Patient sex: M
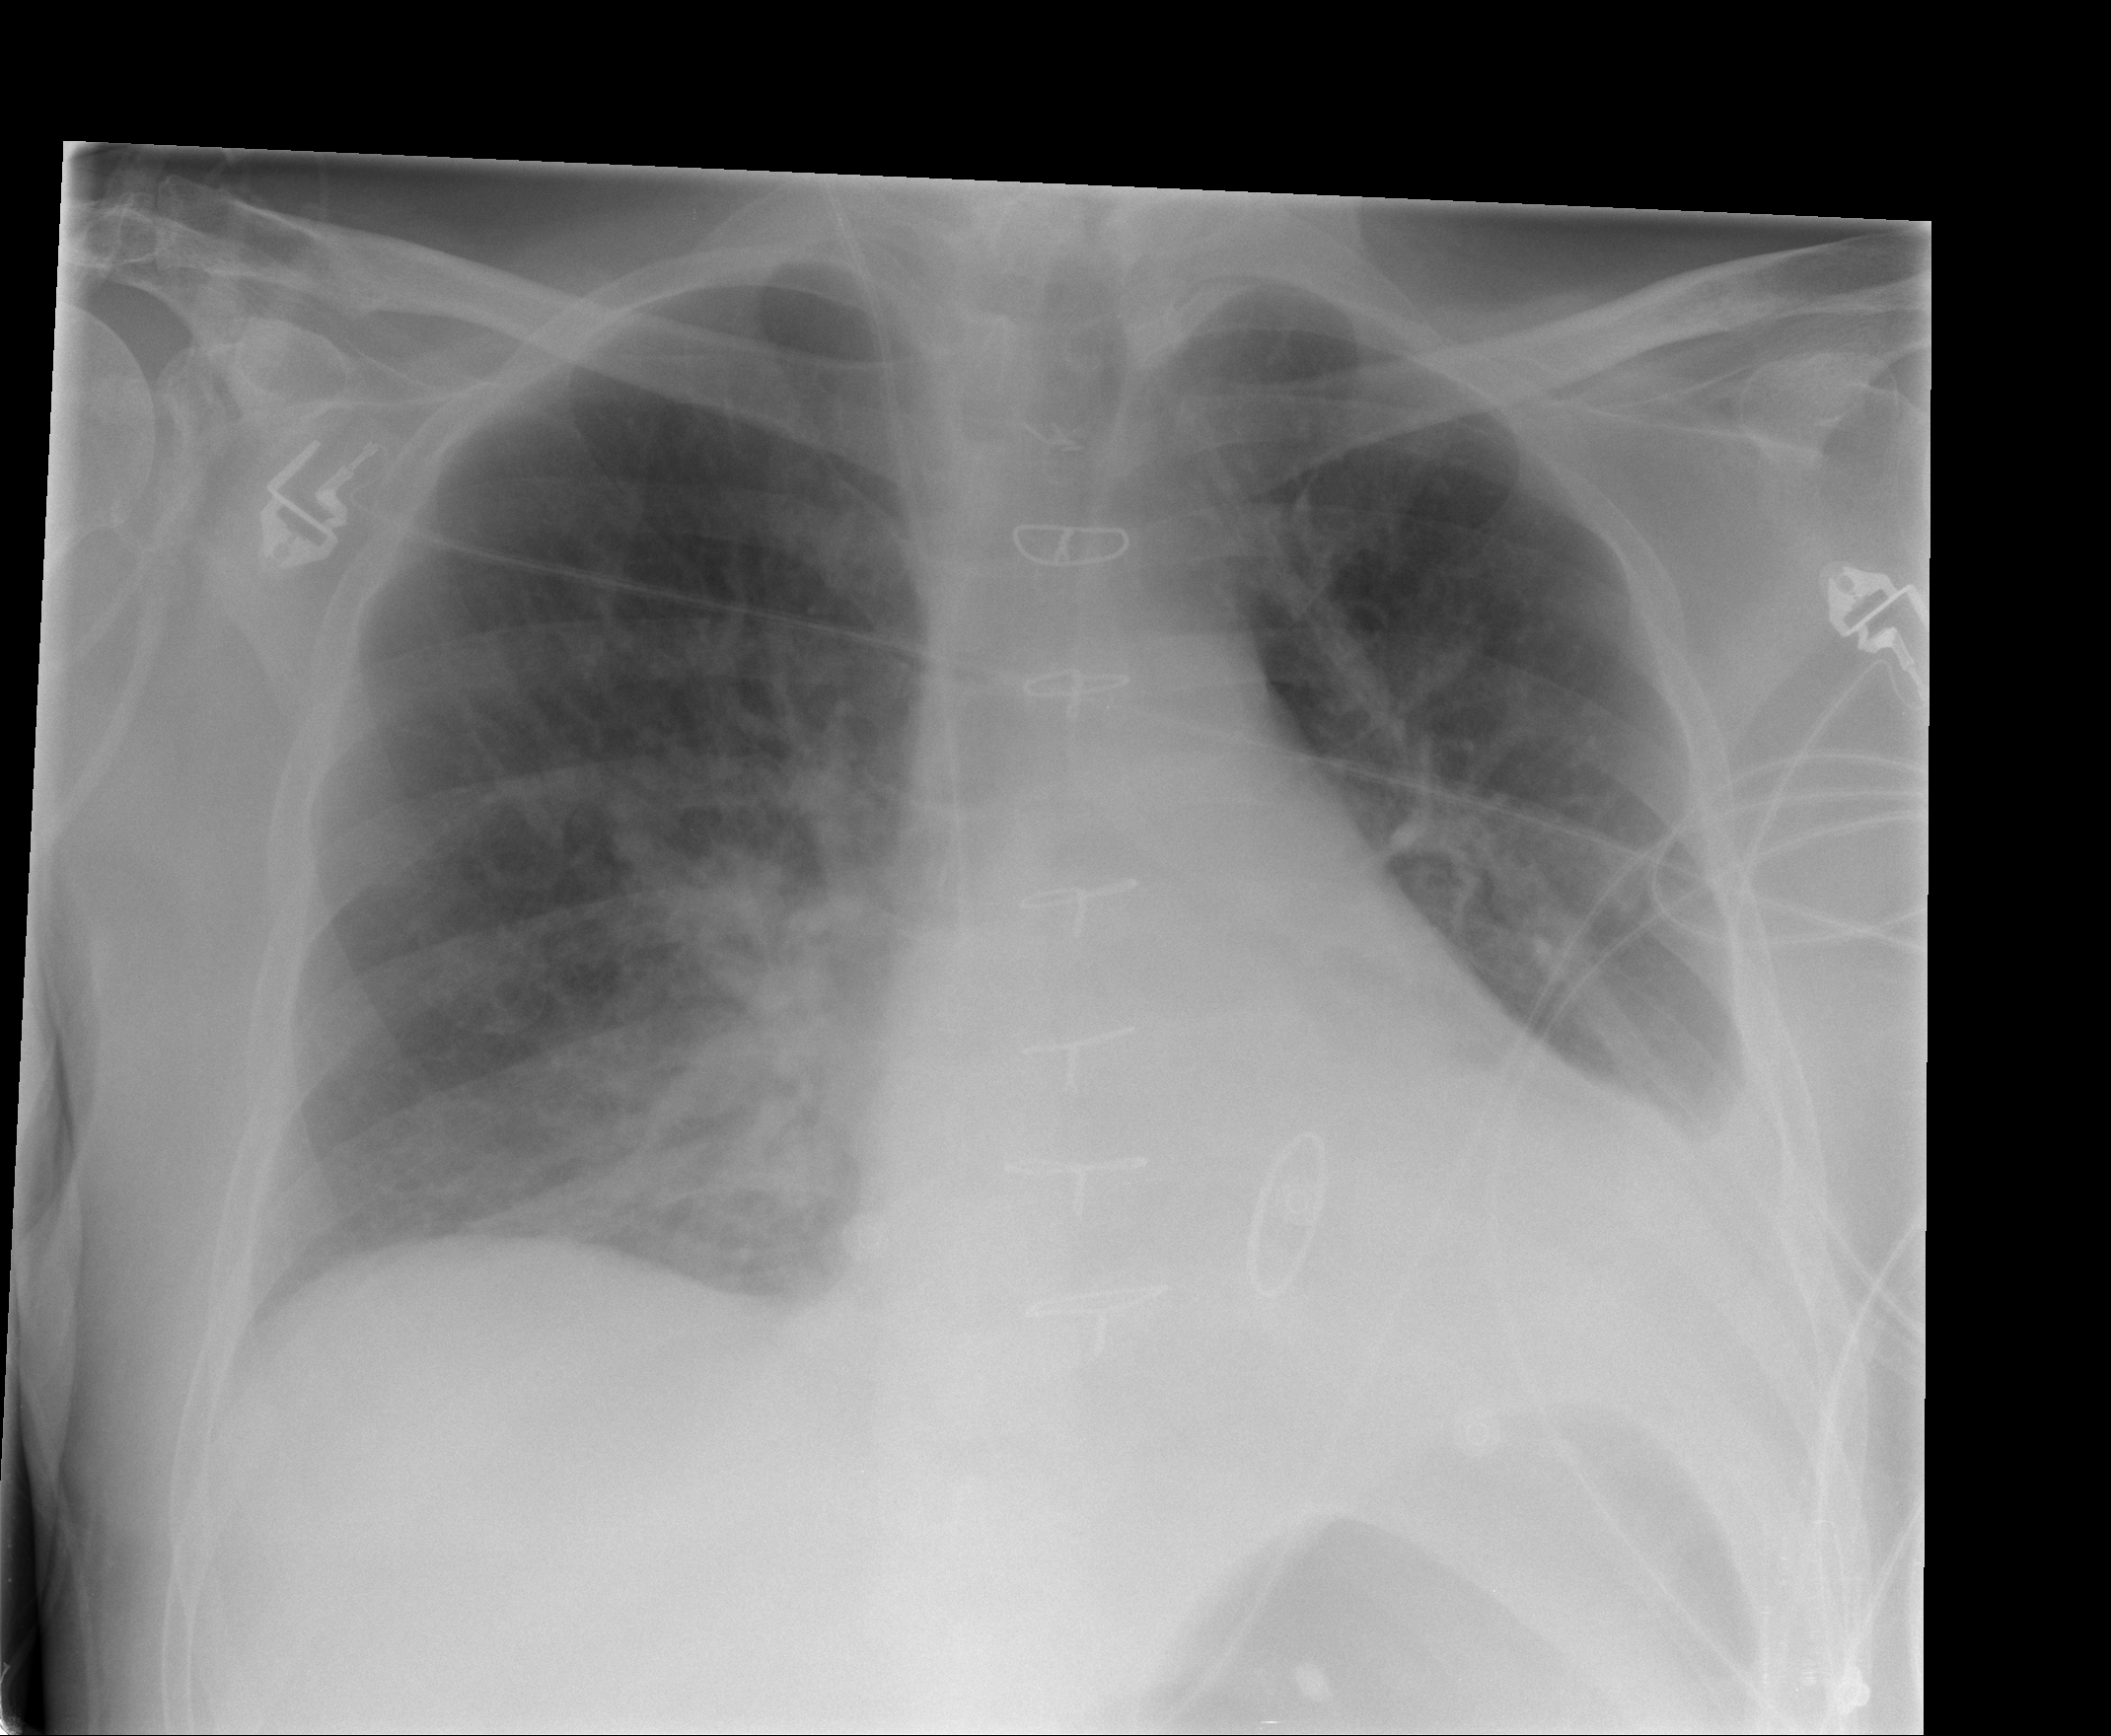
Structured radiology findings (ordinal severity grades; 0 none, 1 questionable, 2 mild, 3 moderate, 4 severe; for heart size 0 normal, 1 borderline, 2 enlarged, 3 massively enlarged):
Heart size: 0
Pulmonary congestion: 0
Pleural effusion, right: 0
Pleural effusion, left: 1
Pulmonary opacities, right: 3
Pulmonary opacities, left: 0
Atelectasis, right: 3
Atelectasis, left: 2